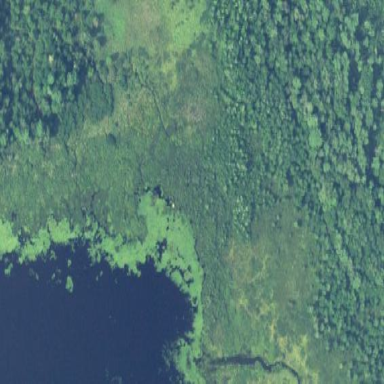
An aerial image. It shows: Wetland area.